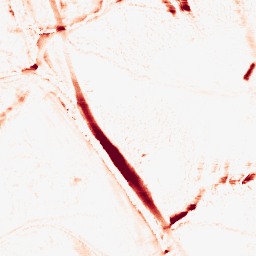
Category: morphological
Decomposition family: morphological_ellipse
Decomposition parameters: operation: opening
width: 10
height: 20
Upsampling method: quadratic
Upsampling parameters: scale: 8
Upsampling scale: 8